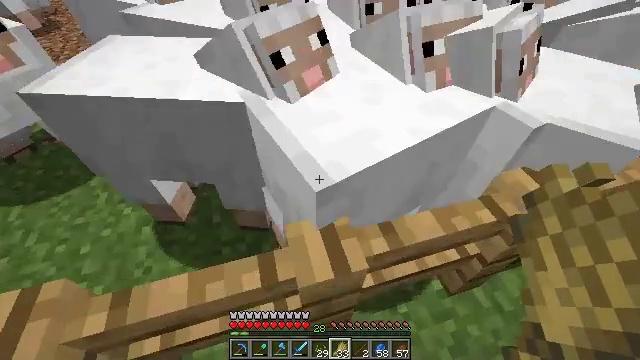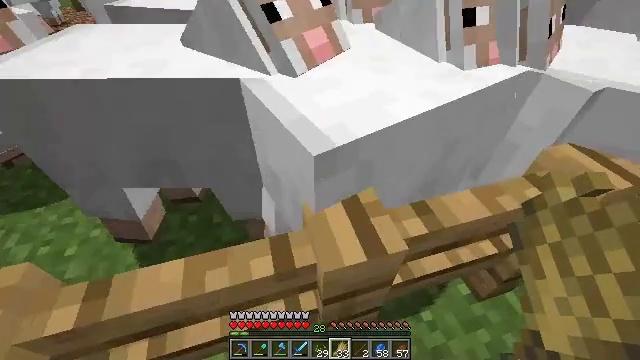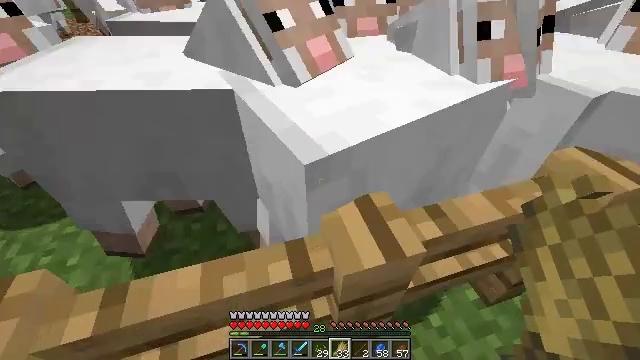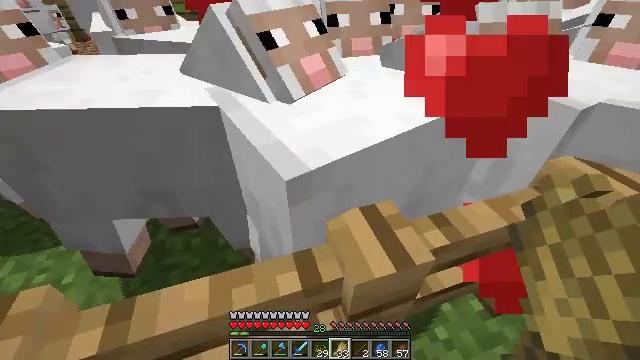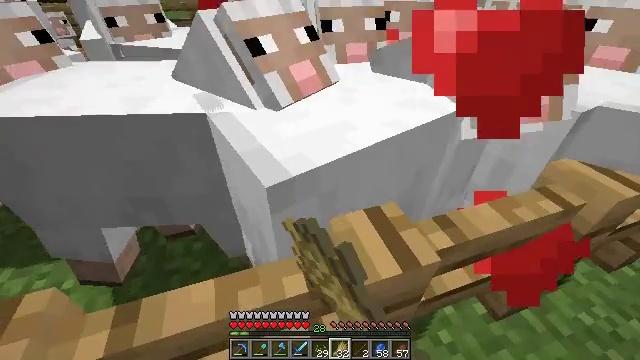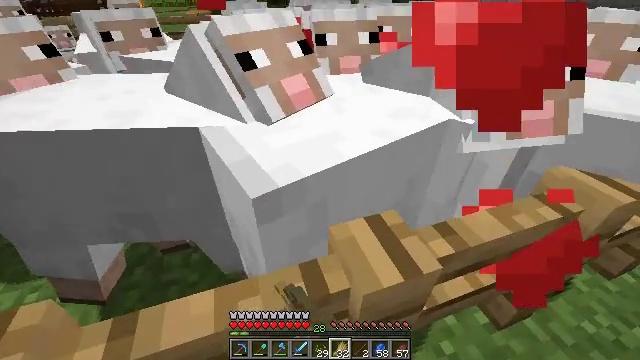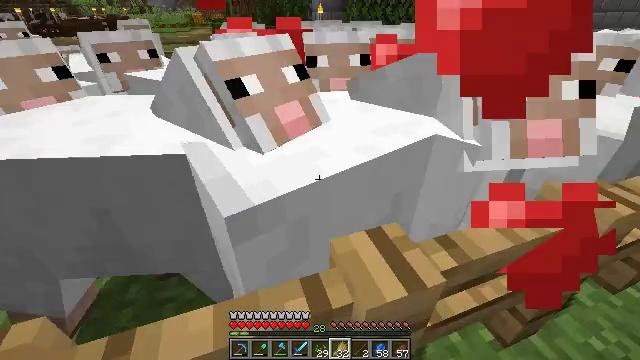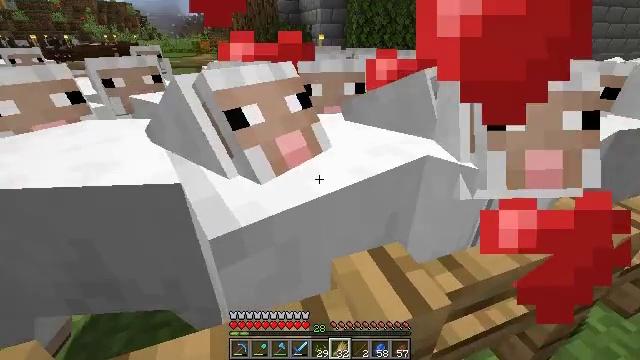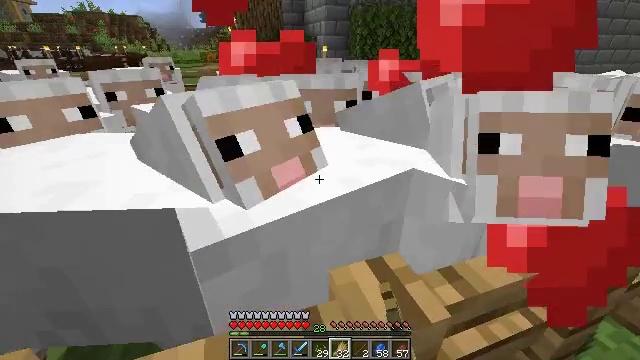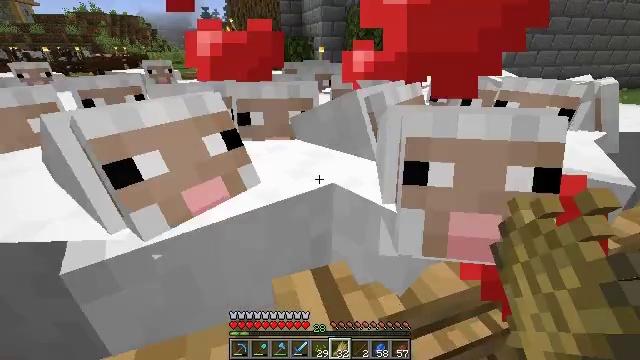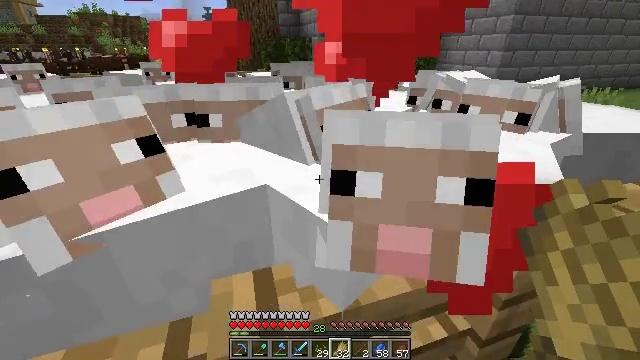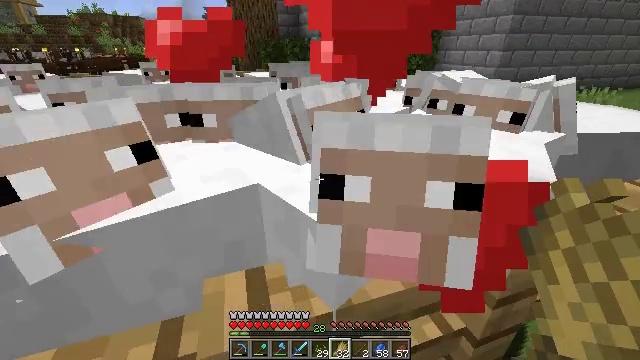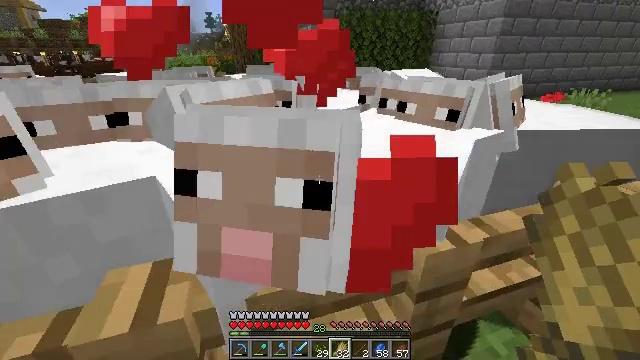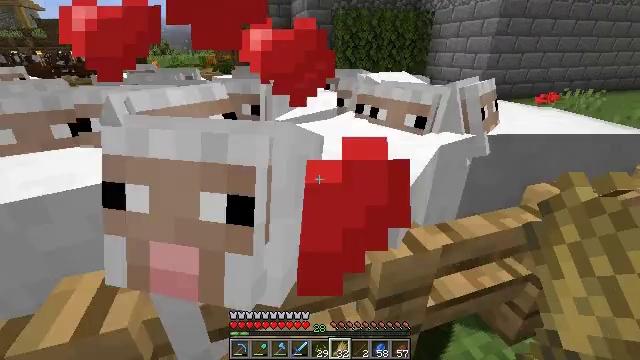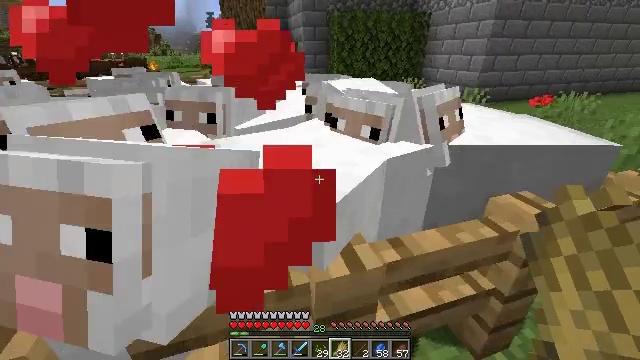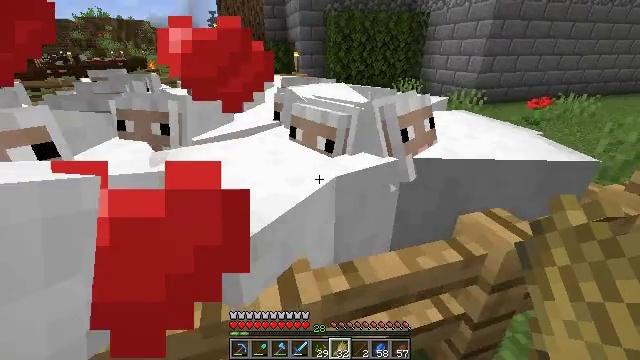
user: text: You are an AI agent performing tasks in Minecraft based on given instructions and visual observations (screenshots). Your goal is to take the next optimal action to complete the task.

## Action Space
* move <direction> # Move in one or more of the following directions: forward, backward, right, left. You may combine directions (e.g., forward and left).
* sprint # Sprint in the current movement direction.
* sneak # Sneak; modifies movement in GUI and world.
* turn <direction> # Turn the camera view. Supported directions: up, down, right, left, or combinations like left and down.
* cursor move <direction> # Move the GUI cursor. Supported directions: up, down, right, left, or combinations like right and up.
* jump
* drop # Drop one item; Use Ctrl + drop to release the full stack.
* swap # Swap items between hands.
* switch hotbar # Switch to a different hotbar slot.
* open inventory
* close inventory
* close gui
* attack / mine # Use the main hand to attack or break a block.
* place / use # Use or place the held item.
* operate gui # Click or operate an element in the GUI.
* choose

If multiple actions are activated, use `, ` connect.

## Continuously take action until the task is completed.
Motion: motion action
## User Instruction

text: Kill the chicken.
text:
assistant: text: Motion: turn up, use / place
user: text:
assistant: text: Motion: turn up
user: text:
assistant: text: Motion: turn right and up
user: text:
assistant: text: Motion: turn up
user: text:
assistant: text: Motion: turn up
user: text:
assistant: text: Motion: turn up
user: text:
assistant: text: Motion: turn up
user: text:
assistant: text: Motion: move right, turn up
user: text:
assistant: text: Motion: move right
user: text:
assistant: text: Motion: move right, use / place
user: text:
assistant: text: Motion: move right, use / place
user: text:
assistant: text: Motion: move right, use / place
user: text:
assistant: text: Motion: move right
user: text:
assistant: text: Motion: move forward and move right
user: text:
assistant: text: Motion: move forward and move right, use / place
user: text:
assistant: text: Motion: move forward and move right, turn left, use / place
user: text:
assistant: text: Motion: move forward and move right, turn left, use / place
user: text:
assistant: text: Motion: move forward and move right, turn left
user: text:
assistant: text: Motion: move forward and move right, turn left, use / place
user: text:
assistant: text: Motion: move forward and move right, turn left, use / place
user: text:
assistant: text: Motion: move forward and move right, turn left, use / place
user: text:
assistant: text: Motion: move forward and move right, jump
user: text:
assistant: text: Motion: move forward and move right, turn left, use / place, jump
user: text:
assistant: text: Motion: move forward and move right, turn left, use / place, jump
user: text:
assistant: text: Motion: move forward and move right, turn left, use / place, jump
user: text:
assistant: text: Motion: move forward and move right, turn left, use / place
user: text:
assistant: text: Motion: move forward and move right
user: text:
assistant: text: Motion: move forward and move right, turn left, use / place
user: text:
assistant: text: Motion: move forward and move right, turn left, use / place
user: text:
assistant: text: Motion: move forward and move right, use / place